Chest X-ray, PA view. Patient: 33 years old, sex M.
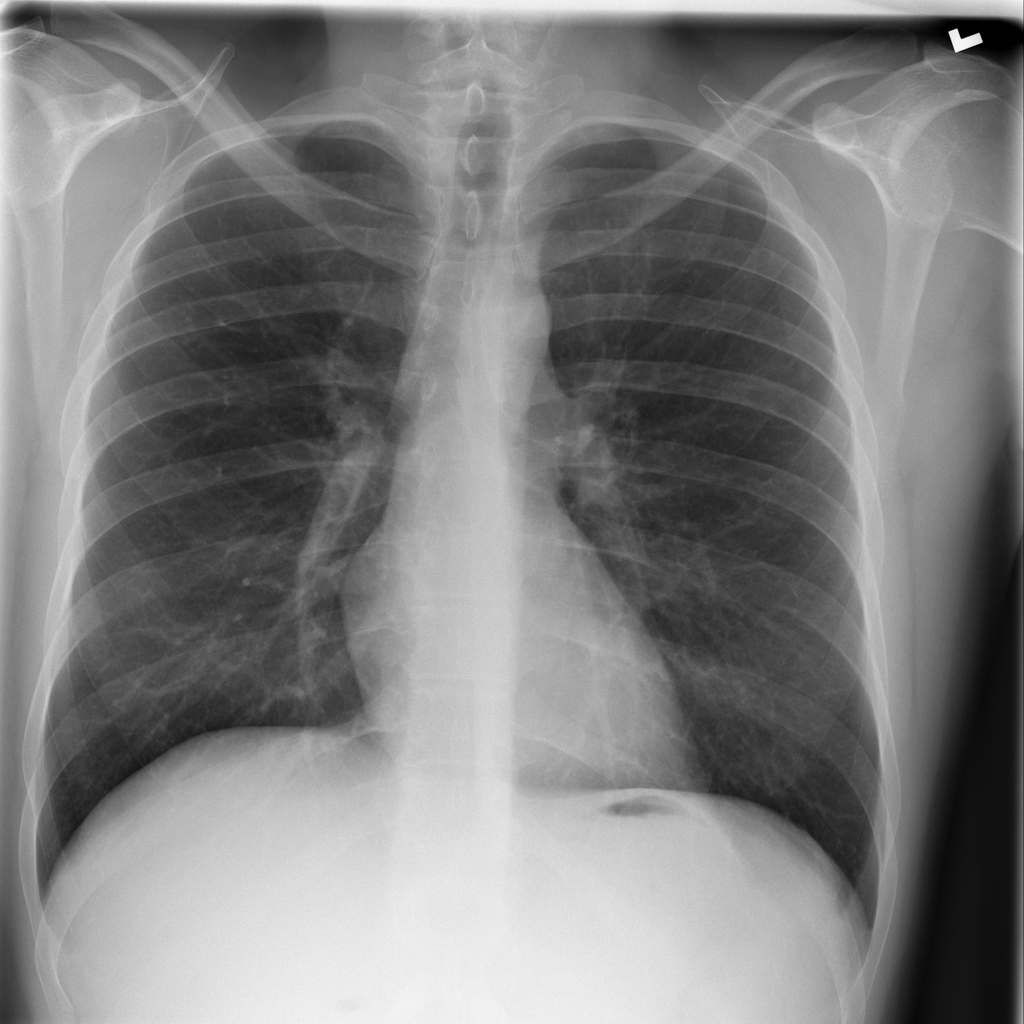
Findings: No Finding